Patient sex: F
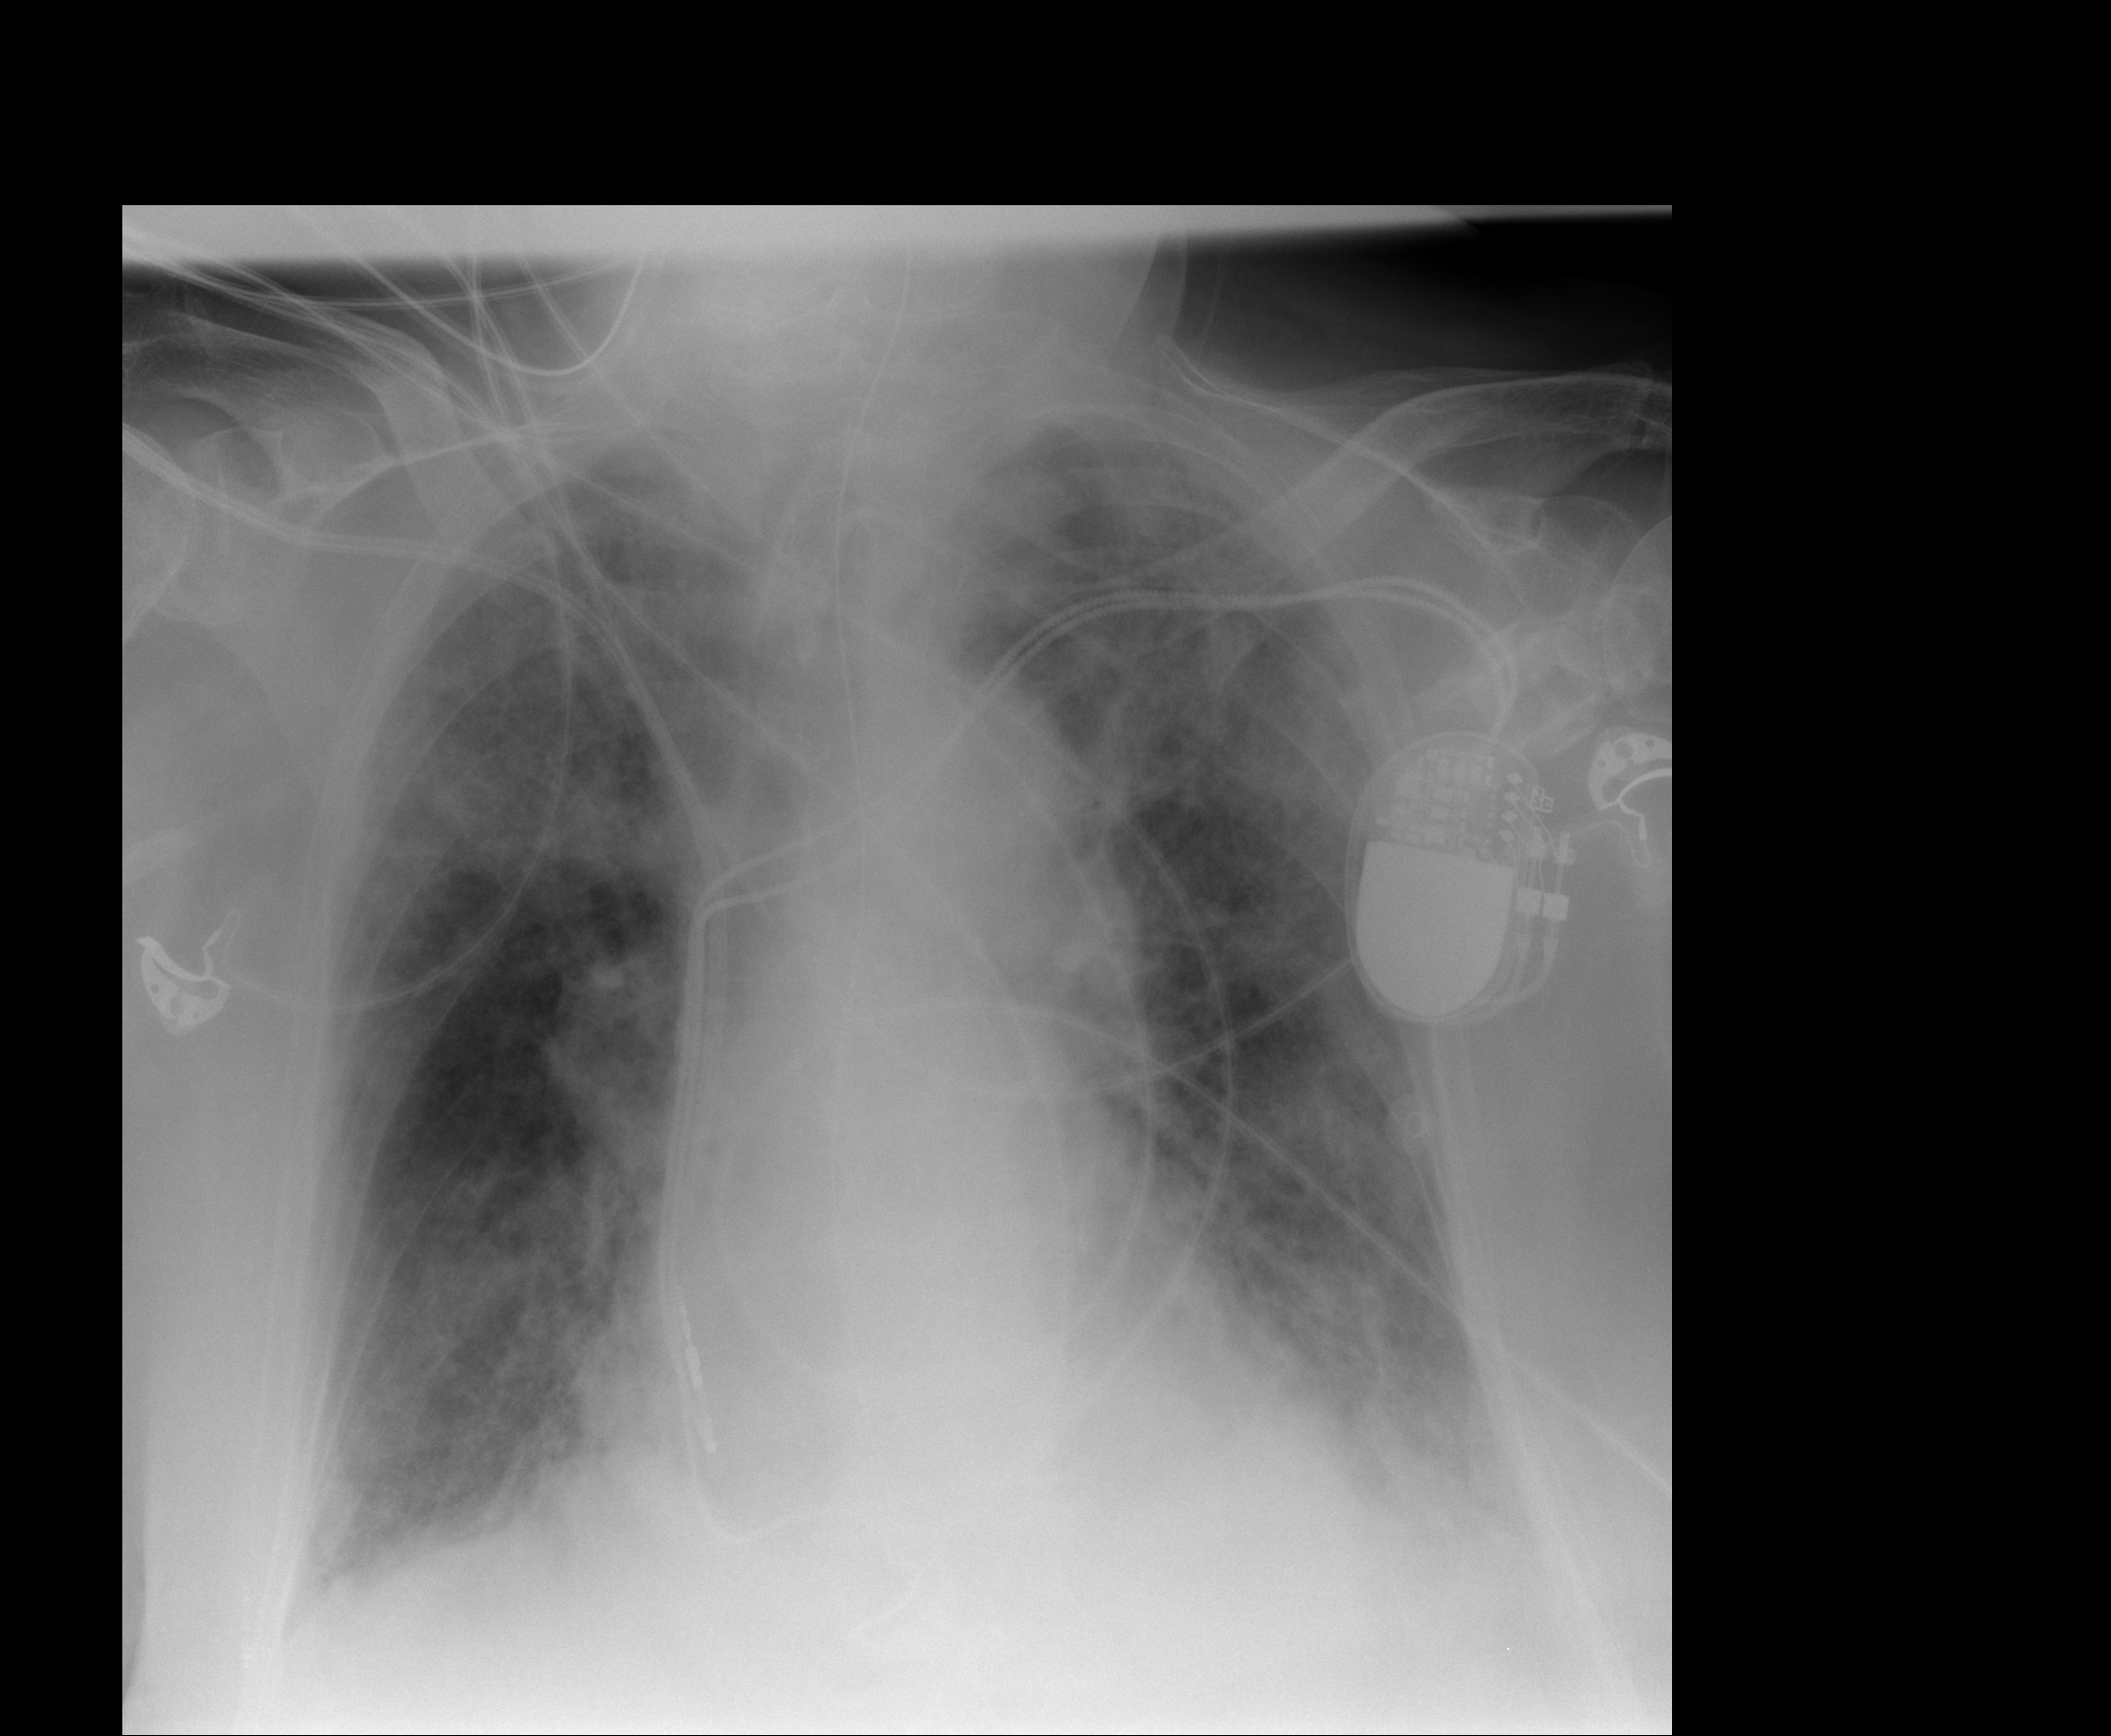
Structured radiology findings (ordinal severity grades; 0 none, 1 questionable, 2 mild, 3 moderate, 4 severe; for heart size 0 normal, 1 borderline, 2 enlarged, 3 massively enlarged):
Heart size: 2
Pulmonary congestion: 0
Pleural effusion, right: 0
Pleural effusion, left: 1
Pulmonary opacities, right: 3
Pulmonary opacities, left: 3
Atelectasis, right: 2
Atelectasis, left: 2